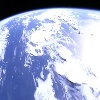
Label: cloud